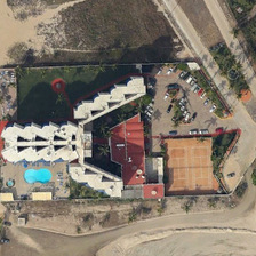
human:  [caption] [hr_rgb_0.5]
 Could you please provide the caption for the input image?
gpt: there is a zigzag building with a swimming pool in the resort  next to which is a parking lot and two tennis fields .

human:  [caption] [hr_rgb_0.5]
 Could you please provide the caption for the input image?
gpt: two yellow tennis courts sits next to this smart white building in this resort surrounded by sand .

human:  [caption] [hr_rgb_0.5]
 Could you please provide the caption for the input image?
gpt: There is a unique zigzag building with a parking lot and two tennis venues in the pool.

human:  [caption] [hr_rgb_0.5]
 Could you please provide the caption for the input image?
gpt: We can see that a unique zigzag building a swimming pool a parking lot and two tennis courts are in the resort.

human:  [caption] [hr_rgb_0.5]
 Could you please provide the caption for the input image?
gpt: We can see a unique zigzag building, a swimming pool, a parking lot and two tennis courts.